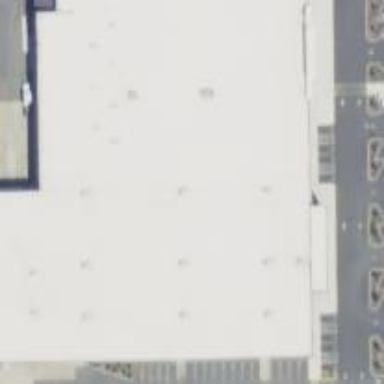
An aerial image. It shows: Retail building.